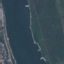
Land use / land cover class: River